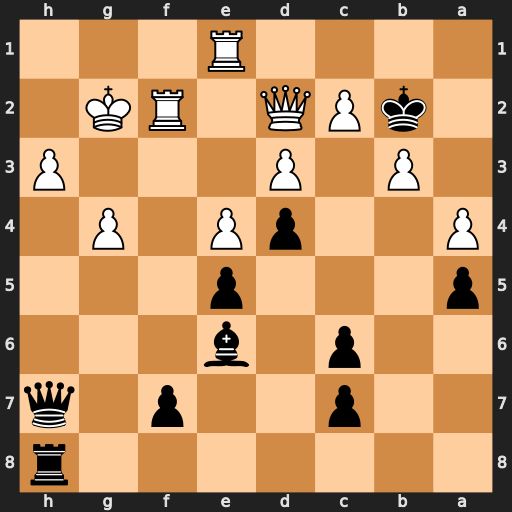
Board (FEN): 7r/2p2p1q/2p1b3/p3p3/P2pP1P1/1P1P3P/1kPQ1RK1/4R3
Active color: b
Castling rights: -
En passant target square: -
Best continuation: Qxh3+ Kg1 Qh1#